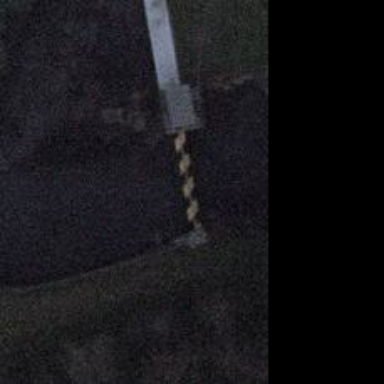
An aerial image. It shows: Gate.